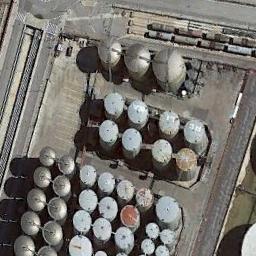
Label: storage tanks